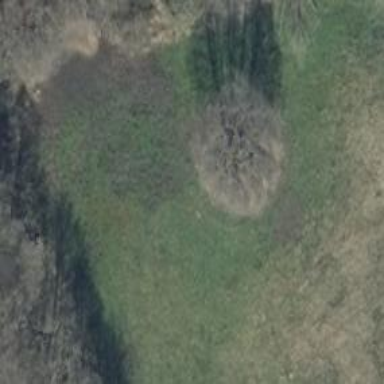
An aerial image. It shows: Deciduous tree with broadleaved leaves.